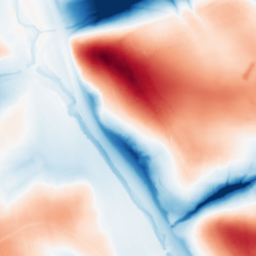
Category: classical
Decomposition family: gaussian_anisotropic
Decomposition parameters: sigma_x: 5
sigma_y: 50
Upsampling method: cubic_mitchell
Upsampling parameters: scale: 2
Upsampling scale: 2